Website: apple
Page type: store-pickup
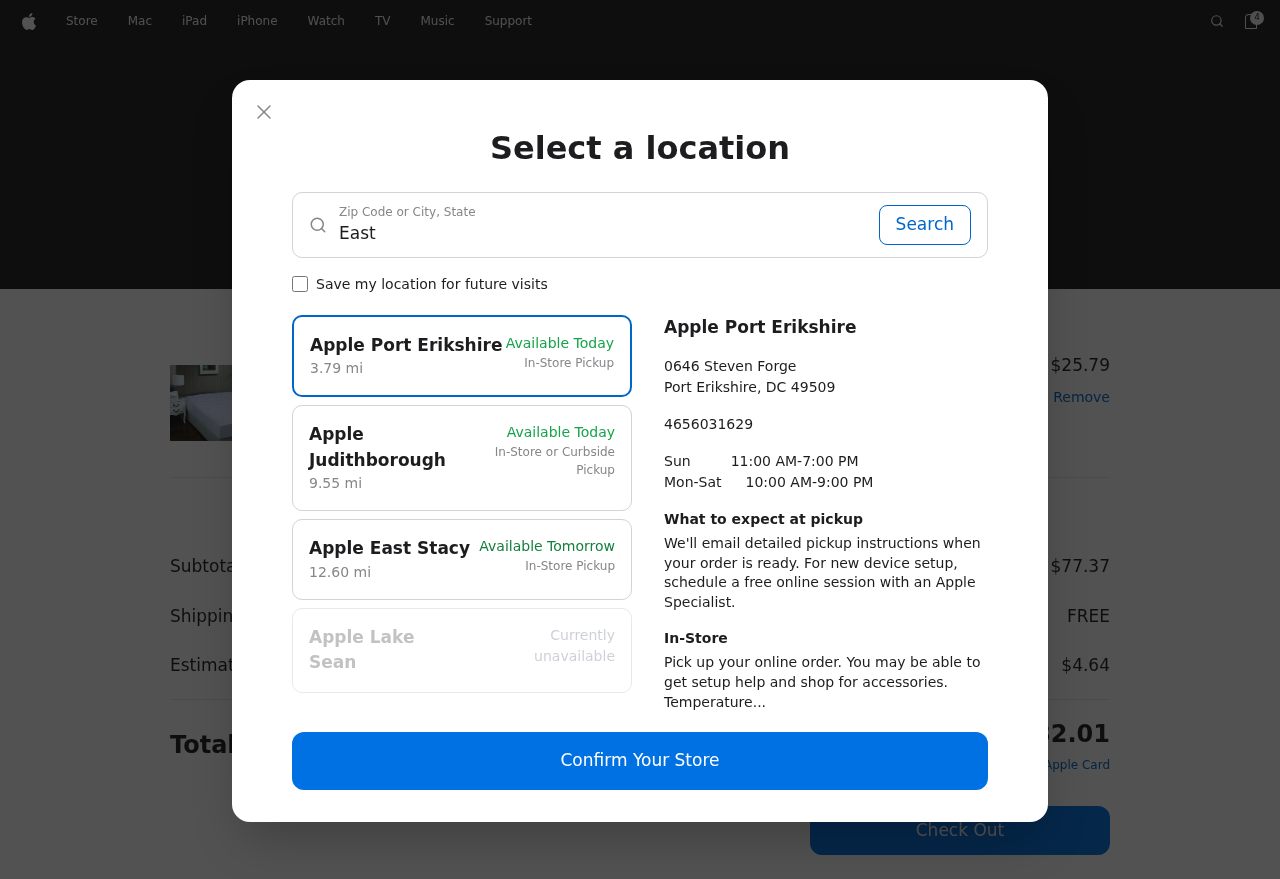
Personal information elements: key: PII_CITY_STATE
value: East Rachelview, DC
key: PII_LOCATION1_CITY
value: Apple Port Erikshire
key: PII_LOCATION1_CITY_STATE_ZIP
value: Port Erikshire, DC 49509
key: PII_LOCATION1_STREET
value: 0646 Steven Forge
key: PII_LOCATION2_CITY
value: Apple Judithborough
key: PII_LOCATION3_CITY
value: Apple East Stacy
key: PII_LOCATION4_CITY
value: Apple Lake Sean
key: PII_PHONE
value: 4656031629
Product elements: key: PRODUCT1_NAME
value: Pike Street Microfiber Pillowtop Twin Mattress Pad
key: PRODUCT1_PRICE
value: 25.79
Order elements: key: ORDER_NUM_ITEMS
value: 4
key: ORDER_TOTAL
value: $82.01
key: ORDER_SUBTOTAL
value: $77.37
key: ORDER_SHIPPING_COST
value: FREE
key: ORDER_TAX
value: $4.64
Search elements: key: SEARCH_CITY_STATE
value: East Rachelview, DC